Question: I'm using core plot in my project.I have a requirement to add "$" as prefix in Y axis label using 'CPTAxisLabelingPolicyAutomatic'.Please guide me how to do this?One more issue with labelling policy.if i use 'CPTAxisLabelingPolicyAutomatic' then i'm getting UI like image  As you can see the y label are on graph.Anything i'm missing?In the above image i need to alternate x axis lines.How can i do it?
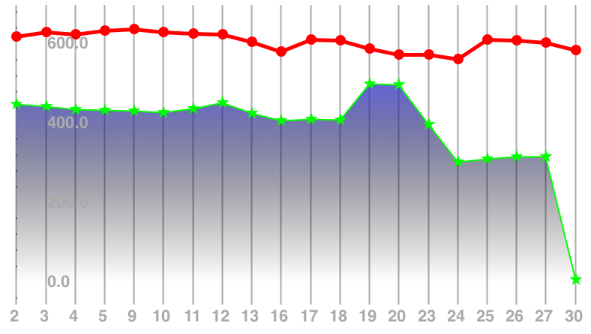
Answer: Configure the 'labelFormatter' on the y-axis to add the currency symbol. <URL> gives you many options.
You need to add padding on the plot area frame to leave room for the labels, e.g., 'graph.plotAreaFrame.paddingLeft = 50.0;'.